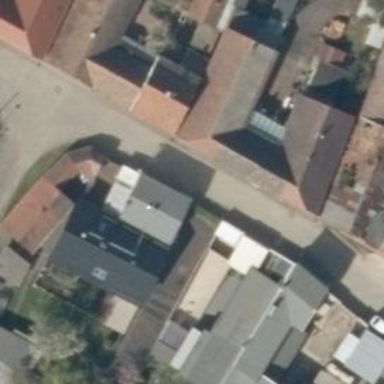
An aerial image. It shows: Detached building with half-hipped roof shape.